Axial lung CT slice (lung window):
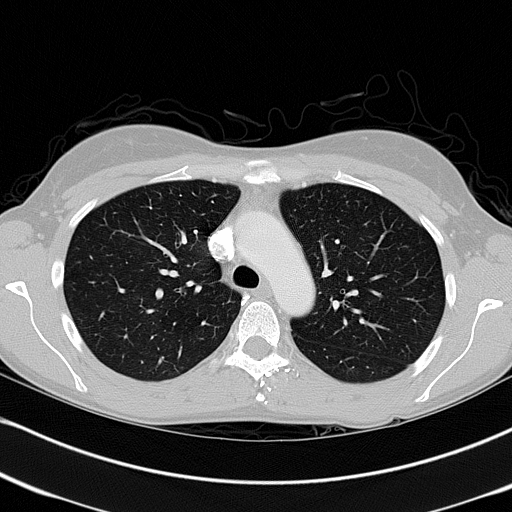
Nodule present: no